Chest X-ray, PA view. Patient: 61 years old, sex F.
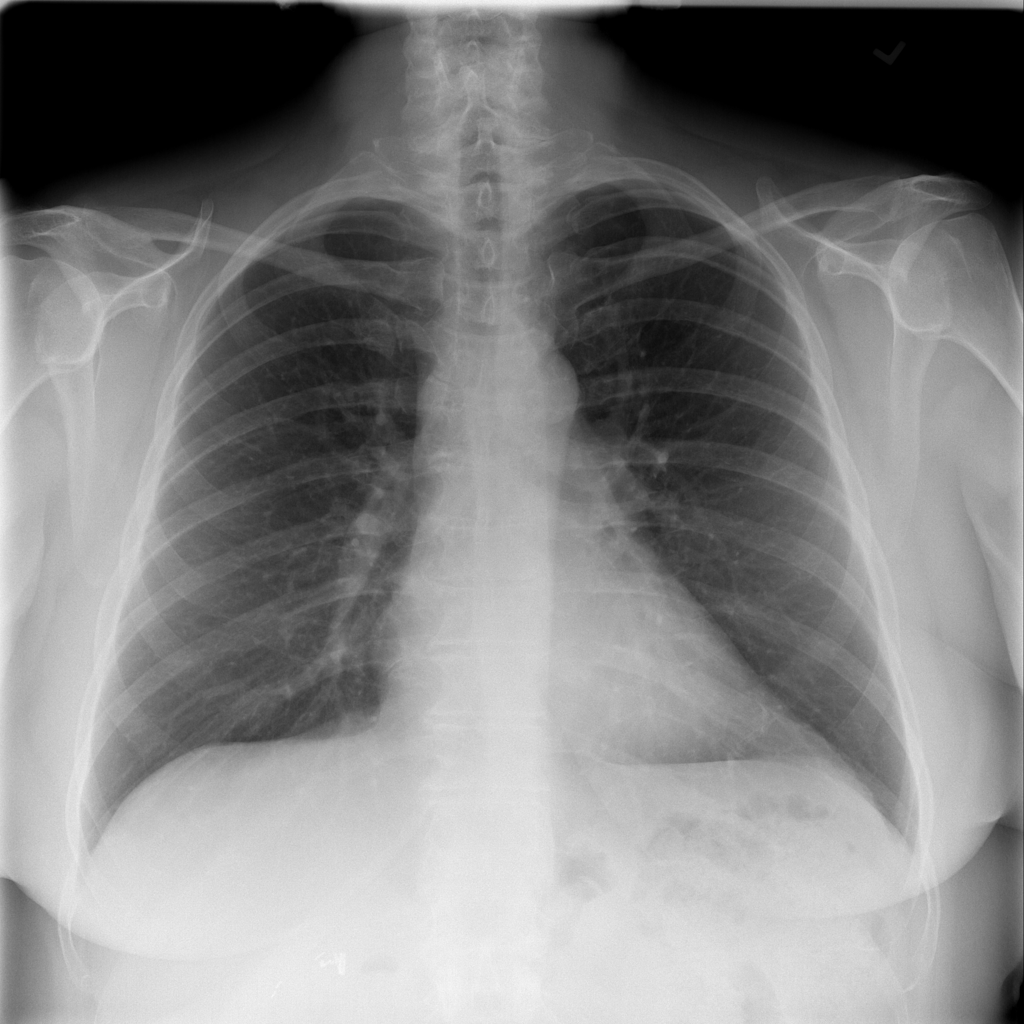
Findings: No Finding